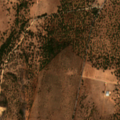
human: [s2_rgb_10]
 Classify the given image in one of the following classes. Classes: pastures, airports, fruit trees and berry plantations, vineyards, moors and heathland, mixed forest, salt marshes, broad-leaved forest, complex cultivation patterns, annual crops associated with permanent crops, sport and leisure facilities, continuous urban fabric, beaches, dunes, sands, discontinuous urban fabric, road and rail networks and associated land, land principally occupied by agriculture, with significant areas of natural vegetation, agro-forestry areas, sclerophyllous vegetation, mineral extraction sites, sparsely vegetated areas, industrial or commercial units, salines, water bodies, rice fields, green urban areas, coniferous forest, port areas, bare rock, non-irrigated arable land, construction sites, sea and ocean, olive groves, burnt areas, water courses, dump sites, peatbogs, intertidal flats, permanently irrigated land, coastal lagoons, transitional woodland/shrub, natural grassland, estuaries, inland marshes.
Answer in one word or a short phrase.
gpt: olive groves, pastures, agro-forestry areas, broad-leaved forest